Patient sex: M
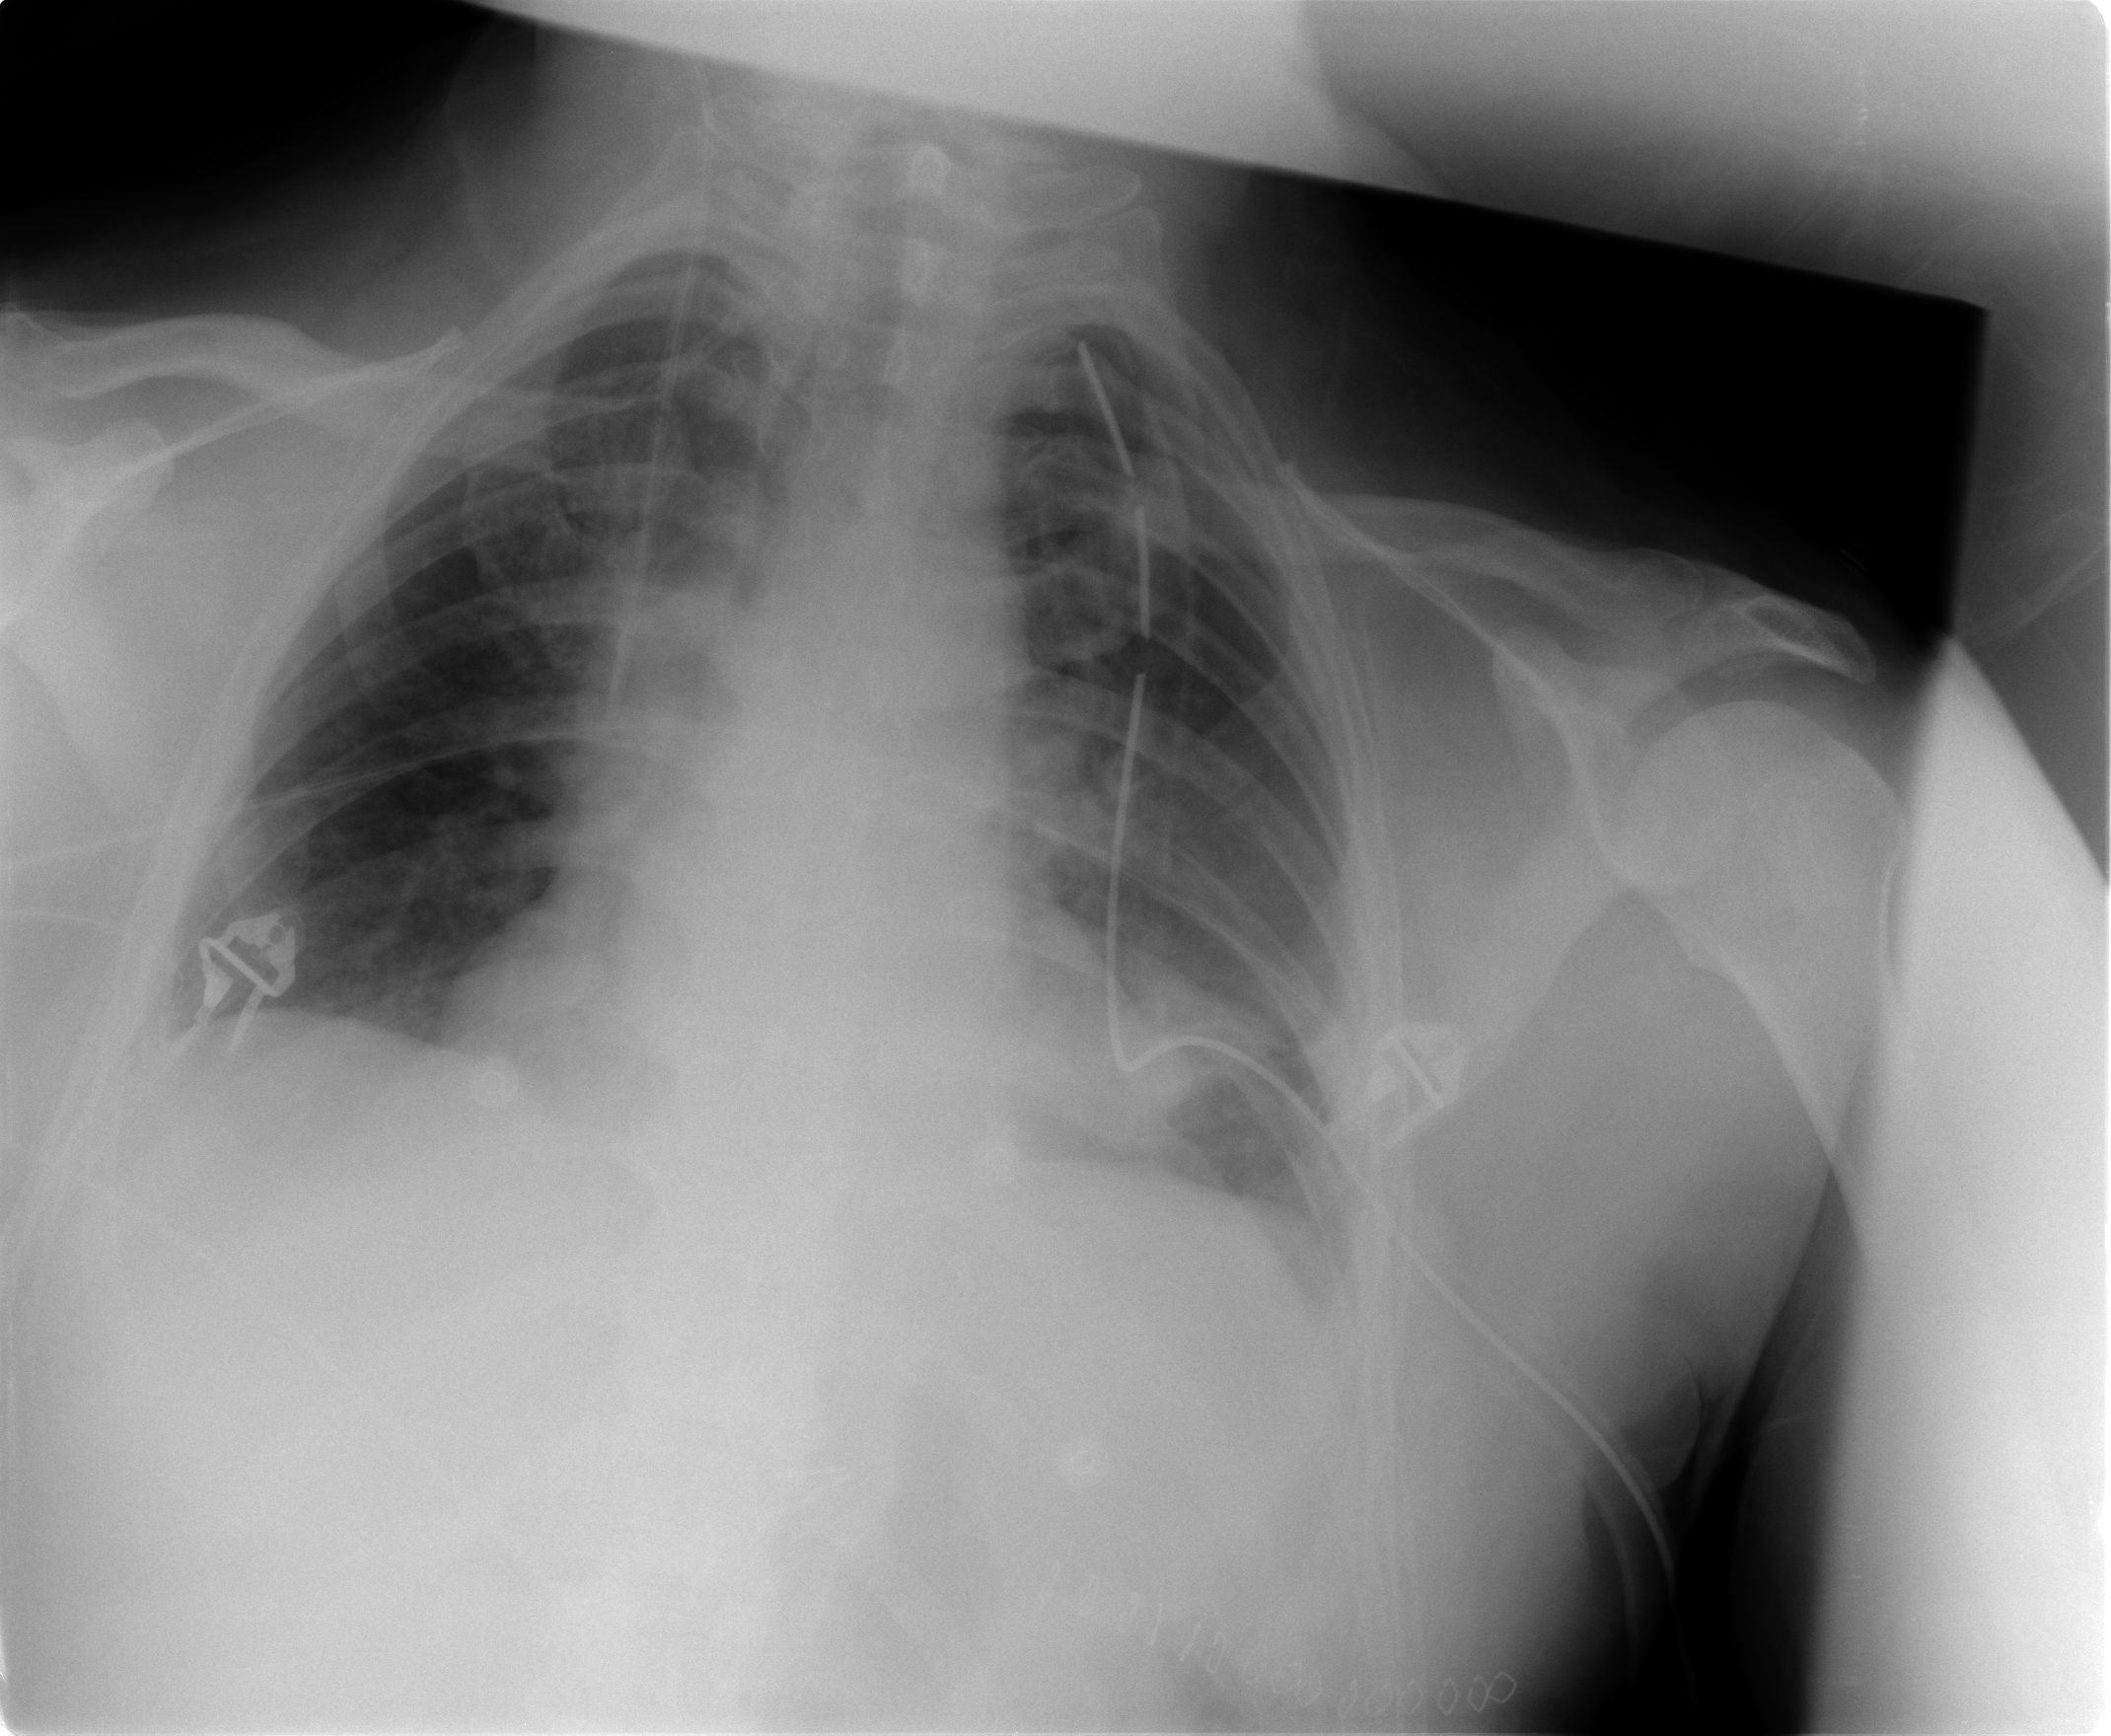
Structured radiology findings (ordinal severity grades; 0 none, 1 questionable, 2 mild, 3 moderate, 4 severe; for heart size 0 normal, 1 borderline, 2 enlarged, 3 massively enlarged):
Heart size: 1
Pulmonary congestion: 2
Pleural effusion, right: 0
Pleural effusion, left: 1
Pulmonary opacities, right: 0
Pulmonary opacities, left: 0
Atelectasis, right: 0
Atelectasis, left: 2